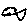
Label: fish